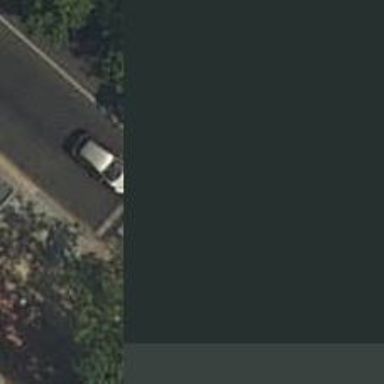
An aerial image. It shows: Road with traffic signals.